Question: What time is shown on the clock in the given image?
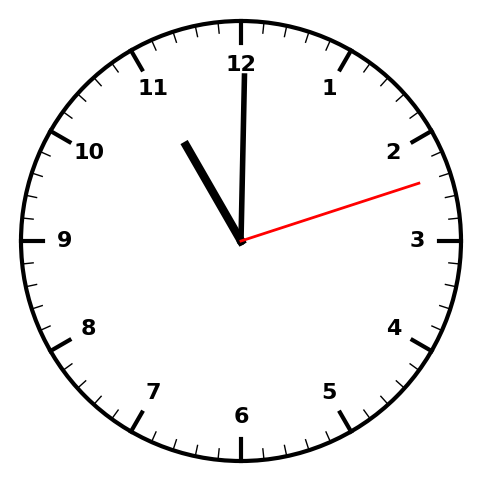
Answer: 11:00:12